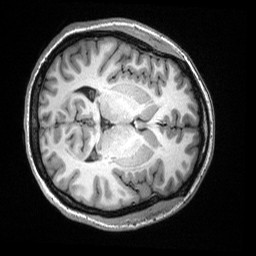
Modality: T1w
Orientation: axial
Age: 29
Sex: female